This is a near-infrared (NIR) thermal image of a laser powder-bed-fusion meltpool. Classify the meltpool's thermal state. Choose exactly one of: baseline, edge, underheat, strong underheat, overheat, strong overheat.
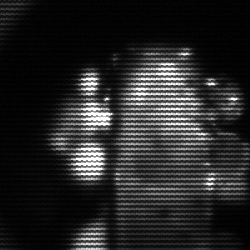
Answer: strong underheat